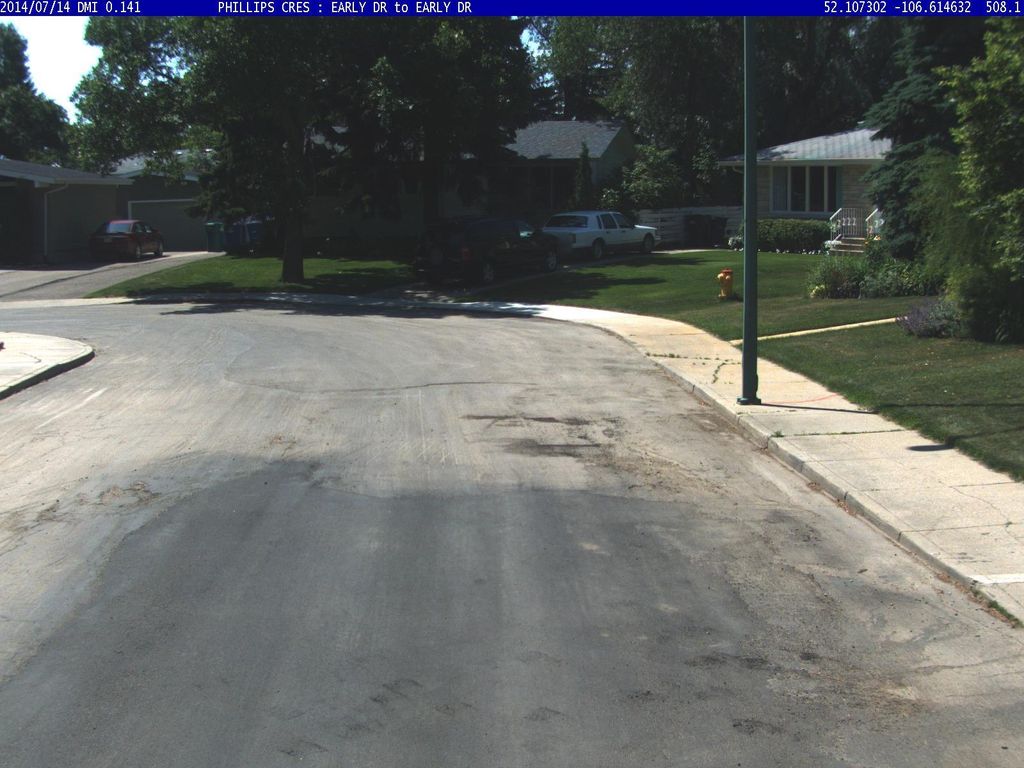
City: saskatoon